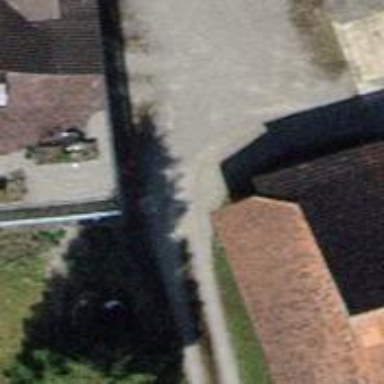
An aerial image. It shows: Driveway with compacted surface.